Field crop: maize
Growth stage: 1
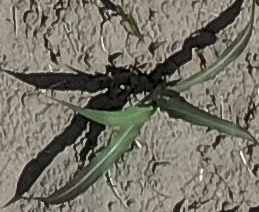
Species: sorghum